Question: In our webshop application we have a number of partial views to make all kinds of product lists.
In a major refactoring effort we want to get rid of most, possibly all but one of these partials to avoid all the duplicated code.
The lists are a simple '<ul> <li>' with the design properties specified by CSS as it should be.
We have existing framework to dynamically scale images to appropriate sizes by the image url
like this
'''
http://images.shop.com/data/product/160x200/5155-5ca8e.jpg
'''
This image would be scaled to 160x200
What is the most correct place for image size-selection logic?
or, to put it in another way. At what point should the 'img src' propery be detemined in this context?
There are a number of potential places for this kind of logic
1. Main Model/View/Controller Context
2. Partial Model/View/Controller Context
3. Javascrit
4. HTTP handler for images
I think #1 or #2 probably makes the most sense.
And if so, is this Model, View or Controller logic?
All of them have some kind of advantage, but neither seems really appropriate

The partial to render product lists can be used to render all kind of different productlists. From fullscreen imagesliders, to small 10x10 pixel thumbnails.
And we dont want to force the thumbnails to request fullscreen images just to accomodate the potentially largest possible list.
The current logic is basically view-logic. By calling the partial list for the place in question.
(This is a distilled version of our current approach)
'''
<ul>
Html.RenderAction("ListRandom", "Product", new { Category = feed.catId});
</ul>
'''
'''
public PartialViewResult ListRandom(int? CategoryId)
{
var model = new ProductListModel { ProductsRandomGet(CategoryId) };
return PartialView("_ProductList", model);
}
'''
'''
<li>
<a href="@item.href">
<img alt="@item.Name"
src="data/product/35x44/@item.Image" /> /* Image Size */
<div class="listItemInfo">
@item.Name
@item.Price
</div>
</a>
</li>
'''
While this works, it leads to a lot of duplicate html for all the different kinds of product lists. The html for the different lists are almost identical, and all the differences can be put in CSS.
But not the image src property
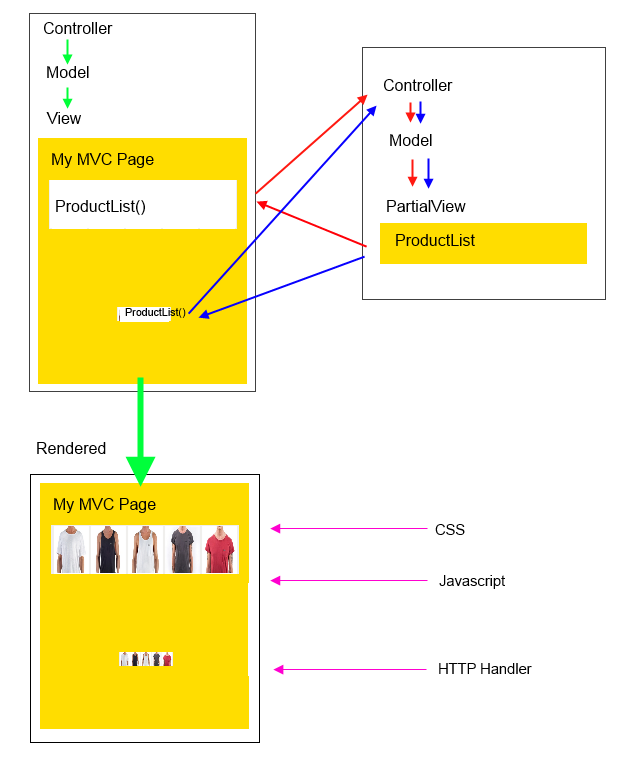
Answer: I don't think the controller is appropriate, because the controller doesn't do display logic. That's the view's responsibility. It's still not clear to me from your question where the decision is currently made which image size to include, where the image sizes come from (do you use a handful of fixed sizes, or can they vary per image?) or how many scenarios there are.
You could for example use partial views to display the image only, like 'ProductImageSmall' (more reusable but less specific than, say, 'ProductImageShoppingCart'):
'''
<img src="data/product/35x44/@item.Image" [...] />
'''
And then in the parent view, you can decide which partial to use to render the item collection.
You could also include the resolution in the model:
'''
<img src="data/product/@(item.ImageWidth)x@(item.ImageHeight)/@item.Image" [...] />
'''
Or stick those dimensions in the 'ViewBag' instead.
There too many pros and cons for every way to list, so please try to narrow down your question further if you want a more specific answer.